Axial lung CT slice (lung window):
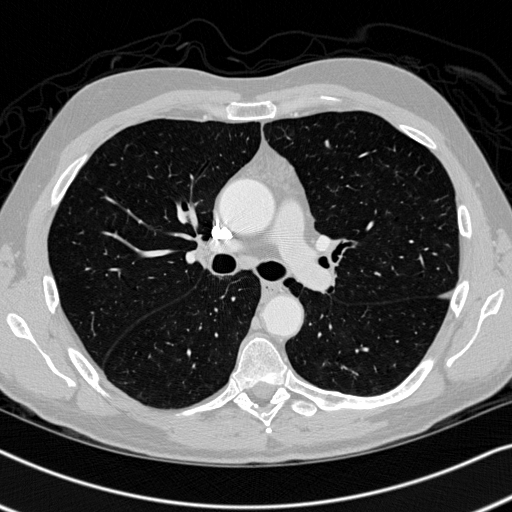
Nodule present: no